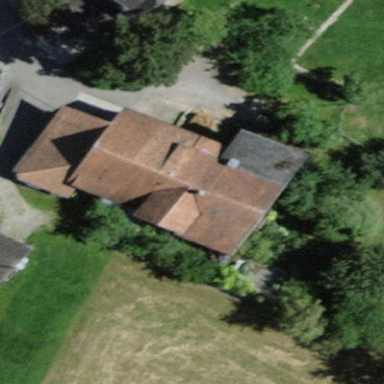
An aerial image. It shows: Farm building.